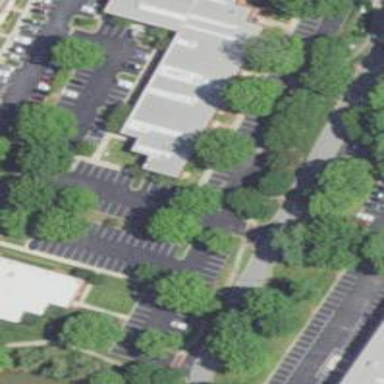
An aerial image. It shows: Commercial building.